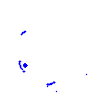
Particle: pion